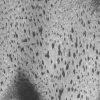
Atmospheric dust classification: not_dusty